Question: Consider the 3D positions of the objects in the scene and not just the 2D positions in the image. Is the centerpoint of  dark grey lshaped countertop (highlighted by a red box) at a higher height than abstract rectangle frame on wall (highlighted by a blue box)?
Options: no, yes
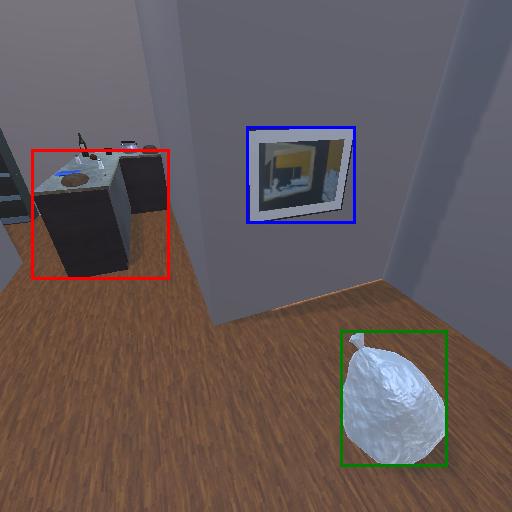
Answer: no